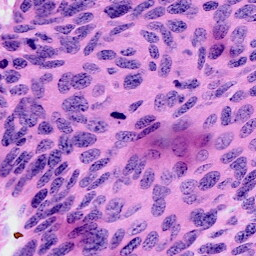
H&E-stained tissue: Cervix